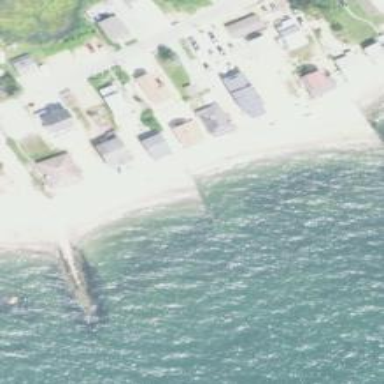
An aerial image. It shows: Breakwater structure.